Question:
Hi, I want to find the value of column A when the Value of E first goes to zero. In above table the value of A column would be 47 as it is the first instance when the E value in same row is 0. I tried the IF function
'''
=IF(AND(E1:E100=0,E2:E99<>0),A1:A100,0)
'''
But this doesnt work. I cannot find out on how to loop through each row or use any index.
Edits:
1. I am looking for an excel way to do it and not using VBA.
2. I am inserting the value at the bottom of the table which shows the value of A where does E becomes zero
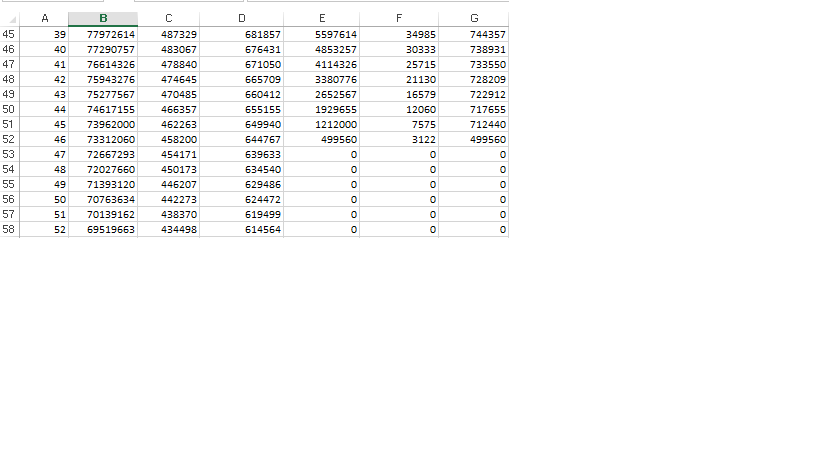
Answer: A simple 'INDEX(MATCH(...))' pair should take care of this handily.
'''
=IFERROR(INDEX(A:A, MATCH(0, E:E, 0)), "no zero found in E")
'''
I've used full column references but I don't think that should adversely affect performance on the lookup unless many lookups of this nature were used and matches were not found.